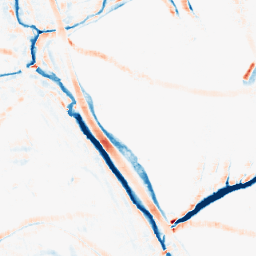
Category: morphological
Decomposition family: morphological_rect
Decomposition parameters: operation: average
width: 10
height: 10
Upsampling method: sinc_blackman
Upsampling parameters: scale: 2
kernel_size: 4
Upsampling scale: 2